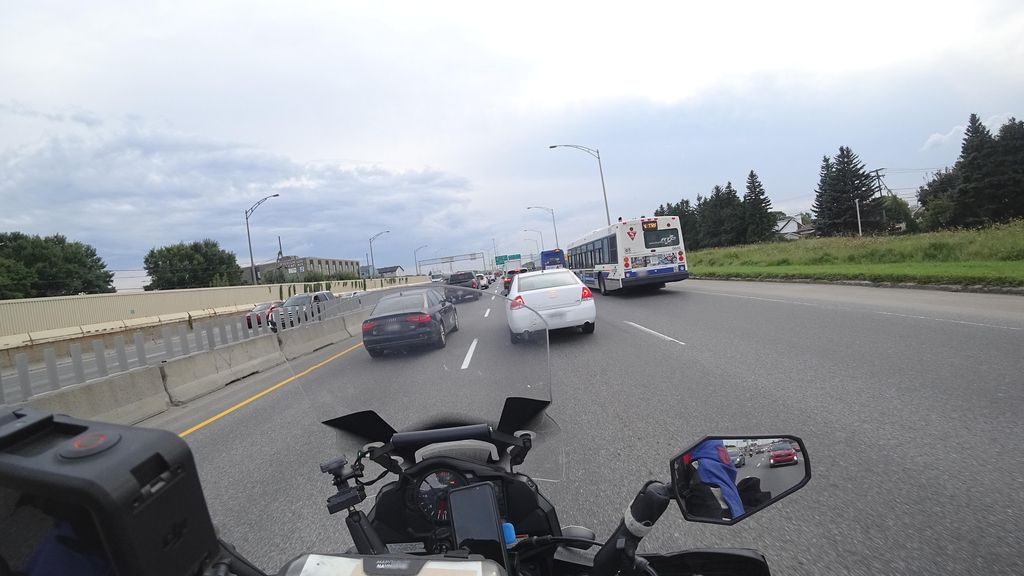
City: quebec_city